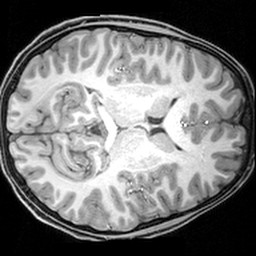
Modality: T1w
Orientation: axial
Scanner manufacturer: siemens
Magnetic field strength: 3 T
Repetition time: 1.9 s
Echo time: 0.00397 s